Aerial crown-view tile of a tropical tree (Barro Colorado Island, Panama), acquired 20240813:
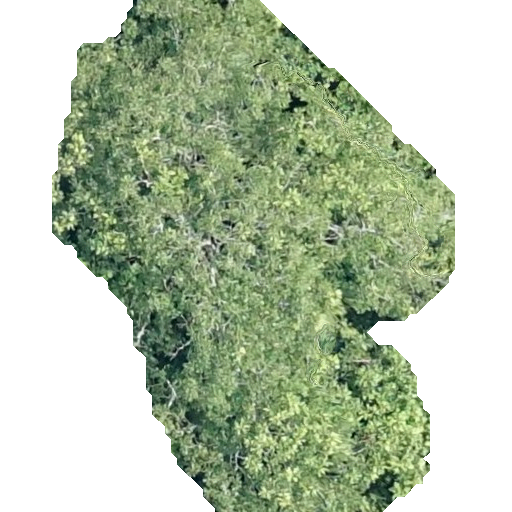
Species: Dipteryx oleifera
GBIF accepted scientific name: Dipteryx oleifera
Crown area: 232.113 m²